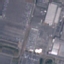
Land use / land cover class: Industrial